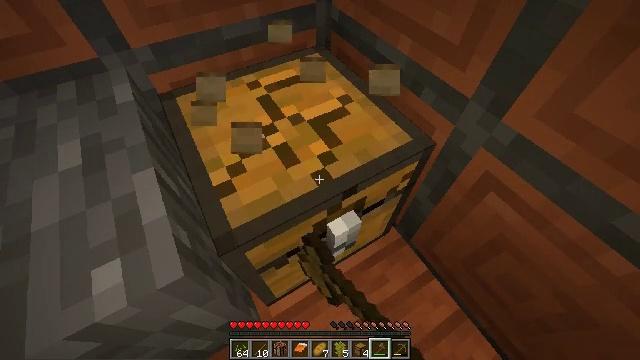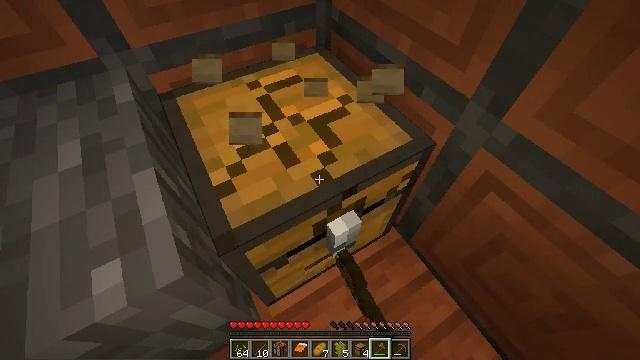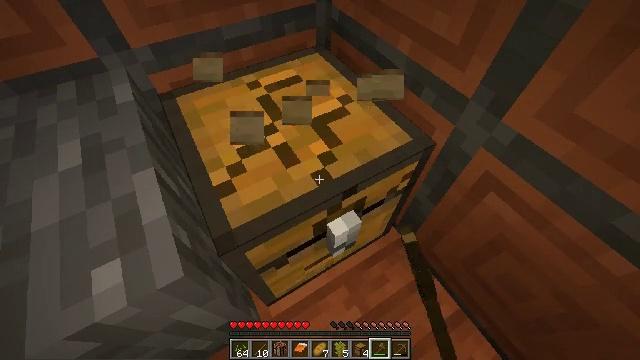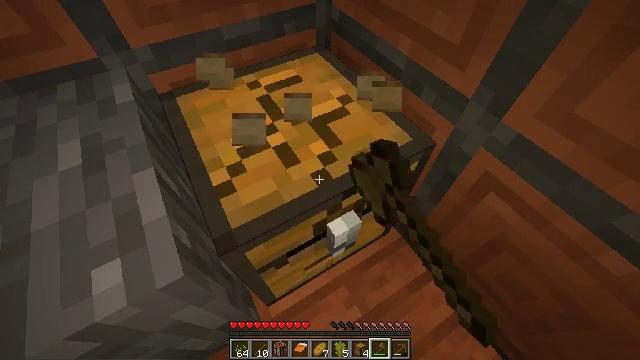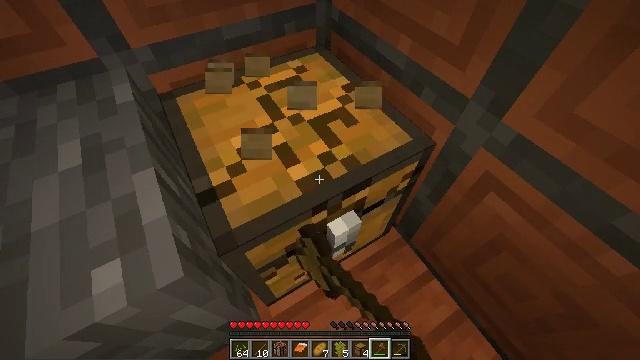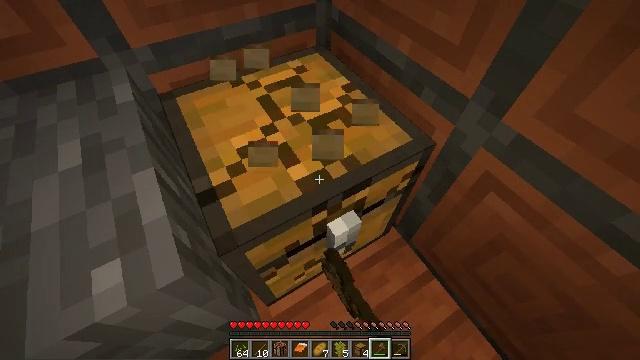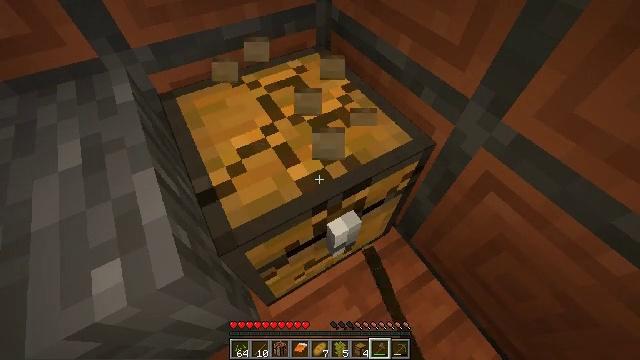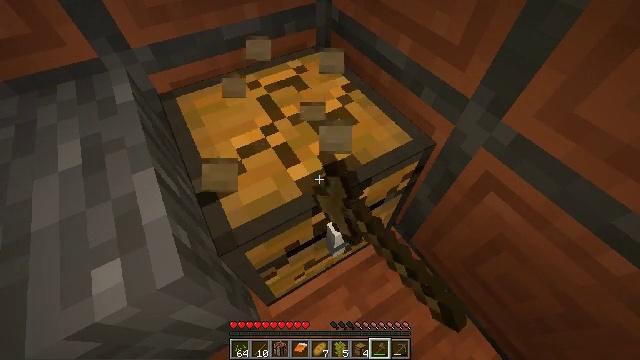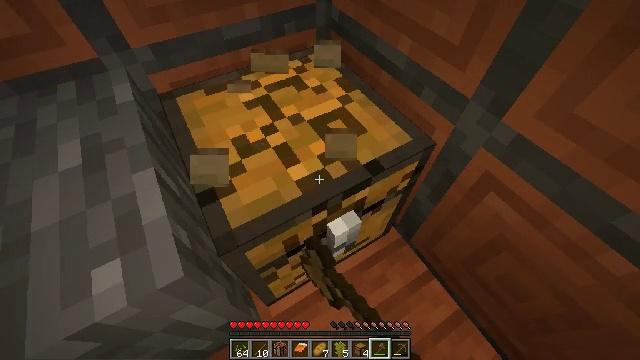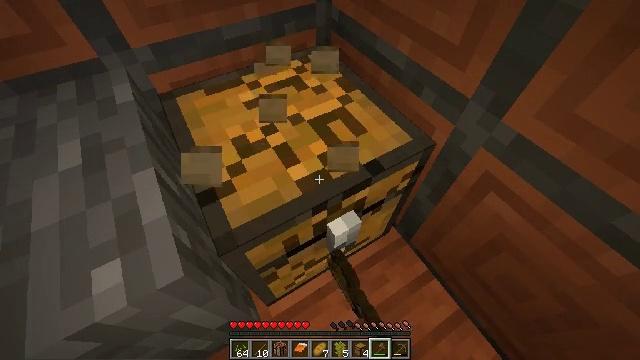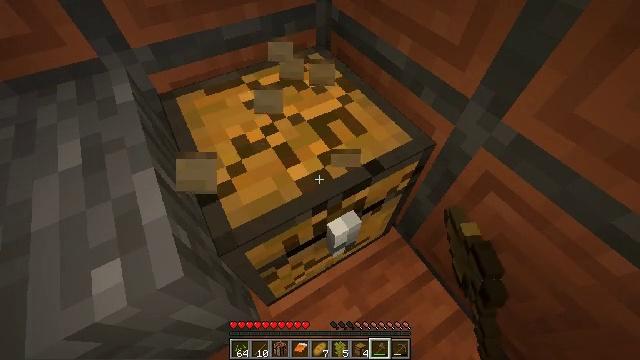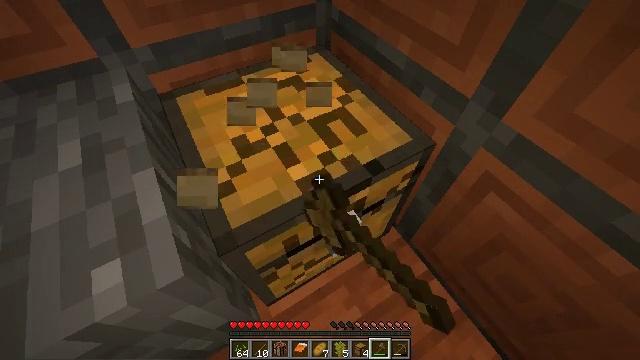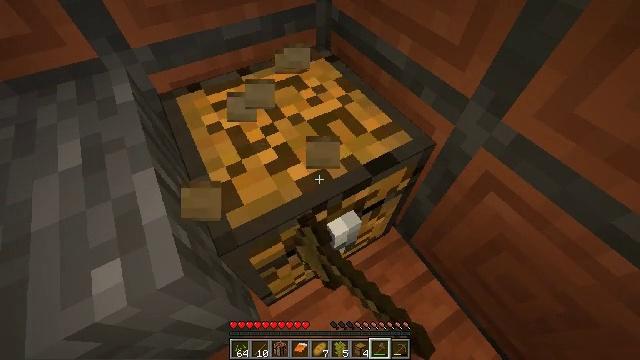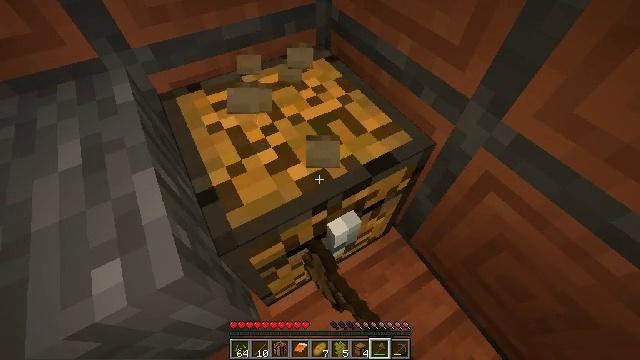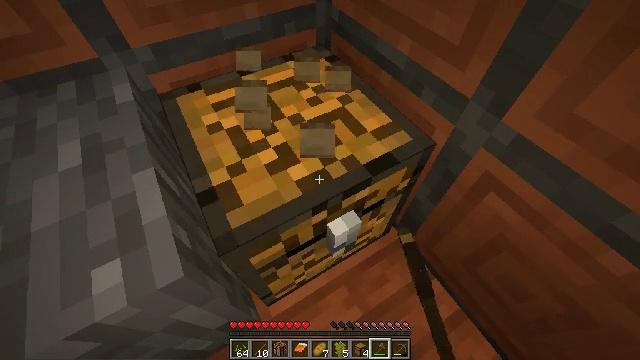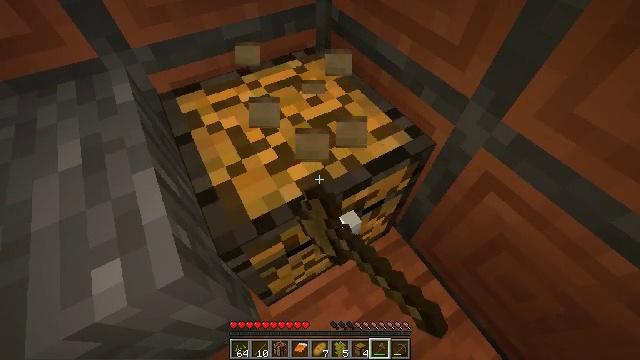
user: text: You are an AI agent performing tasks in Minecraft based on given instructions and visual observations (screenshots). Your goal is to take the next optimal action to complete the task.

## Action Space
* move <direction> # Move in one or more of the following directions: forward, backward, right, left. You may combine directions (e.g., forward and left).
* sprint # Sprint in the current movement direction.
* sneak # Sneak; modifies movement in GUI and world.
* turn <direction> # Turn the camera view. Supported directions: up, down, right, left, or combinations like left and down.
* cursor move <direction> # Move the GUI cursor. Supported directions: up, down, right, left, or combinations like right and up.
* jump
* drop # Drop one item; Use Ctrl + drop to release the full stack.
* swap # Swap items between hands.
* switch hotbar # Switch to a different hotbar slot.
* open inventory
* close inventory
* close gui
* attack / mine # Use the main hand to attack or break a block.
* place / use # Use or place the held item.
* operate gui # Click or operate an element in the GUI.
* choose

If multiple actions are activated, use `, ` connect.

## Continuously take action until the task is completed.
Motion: motion action
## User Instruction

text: Attack the chest to pick it up.
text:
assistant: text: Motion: attack / mine
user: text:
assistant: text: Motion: attack / mine
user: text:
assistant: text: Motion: attack / mine
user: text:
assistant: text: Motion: attack / mine
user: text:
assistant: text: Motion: attack / mine
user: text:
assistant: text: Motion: attack / mine
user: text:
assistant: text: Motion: attack / mine
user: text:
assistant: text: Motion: attack / mine
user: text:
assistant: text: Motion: attack / mine
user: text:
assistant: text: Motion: attack / mine
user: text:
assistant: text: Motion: attack / mine
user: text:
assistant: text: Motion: attack / mine
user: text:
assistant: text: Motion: attack / mine
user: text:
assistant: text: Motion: attack / mine
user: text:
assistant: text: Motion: attack / mine
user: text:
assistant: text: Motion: attack / mine
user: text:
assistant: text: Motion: attack / mine
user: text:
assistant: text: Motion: attack / mine
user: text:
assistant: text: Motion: attack / mine
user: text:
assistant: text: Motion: attack / mine
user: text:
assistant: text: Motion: attack / mine
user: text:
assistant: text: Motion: attack / mine
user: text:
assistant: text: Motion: attack / mine
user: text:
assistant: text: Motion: attack / mine
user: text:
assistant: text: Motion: attack / mine